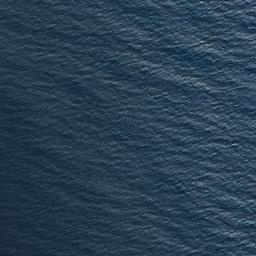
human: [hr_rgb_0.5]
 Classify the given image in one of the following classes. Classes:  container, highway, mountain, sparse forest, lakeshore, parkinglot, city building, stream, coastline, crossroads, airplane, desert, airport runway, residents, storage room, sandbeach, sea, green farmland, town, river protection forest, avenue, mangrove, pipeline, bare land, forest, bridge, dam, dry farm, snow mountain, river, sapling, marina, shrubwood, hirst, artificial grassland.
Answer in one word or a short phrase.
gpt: sea